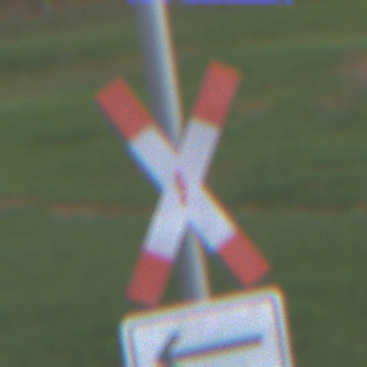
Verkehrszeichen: Andreaskreuz
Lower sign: RichtungsangabeDurchPfeile1
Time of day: SunriseSunset
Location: Outdoor (RoadRail)
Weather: PartlyCloudy
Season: NotSpecified
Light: Natural